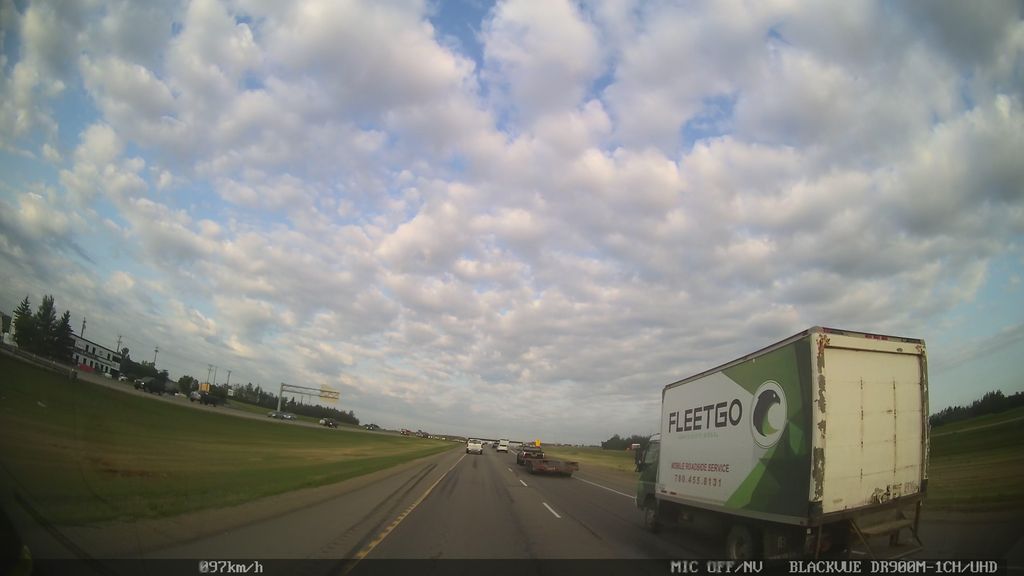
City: edmonton